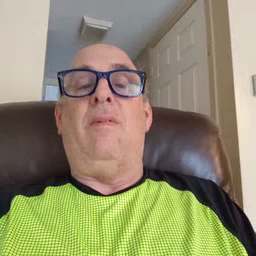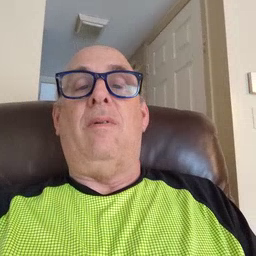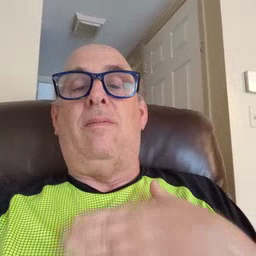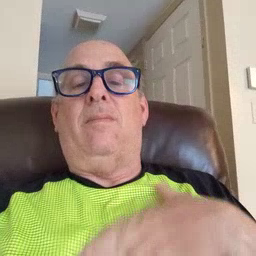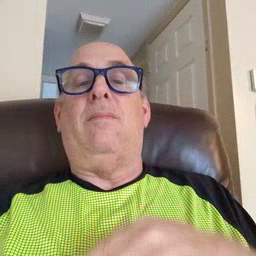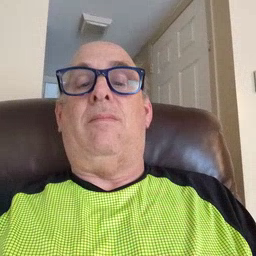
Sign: please